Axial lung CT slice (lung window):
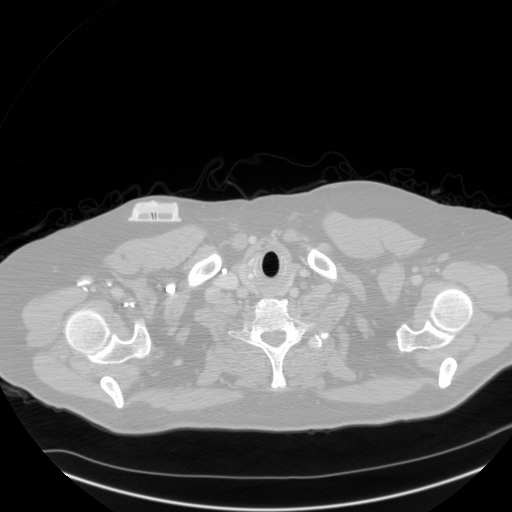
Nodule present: no